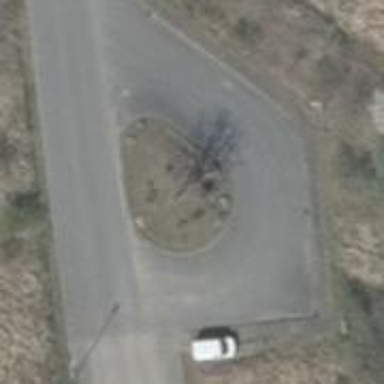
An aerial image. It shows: Turning loop on the road.